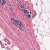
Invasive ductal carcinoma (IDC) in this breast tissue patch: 0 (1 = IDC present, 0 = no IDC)